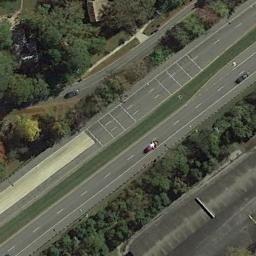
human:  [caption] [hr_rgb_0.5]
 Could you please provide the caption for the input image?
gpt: There was a lot of traffic on the motorway .

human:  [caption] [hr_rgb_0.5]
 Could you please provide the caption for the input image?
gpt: A straight freeway and a small roads have green belts on both sides of the freeway and on one side is an open area .

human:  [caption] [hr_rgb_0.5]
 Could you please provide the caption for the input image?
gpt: There are large green lawns and green trees around the freeway, And there are two cars on the freeway .

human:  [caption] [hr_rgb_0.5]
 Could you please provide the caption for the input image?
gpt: The freeway is next to lines of trees .

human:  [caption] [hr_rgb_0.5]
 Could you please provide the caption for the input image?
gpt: There are many green trees and some brown trees beside the freeway .